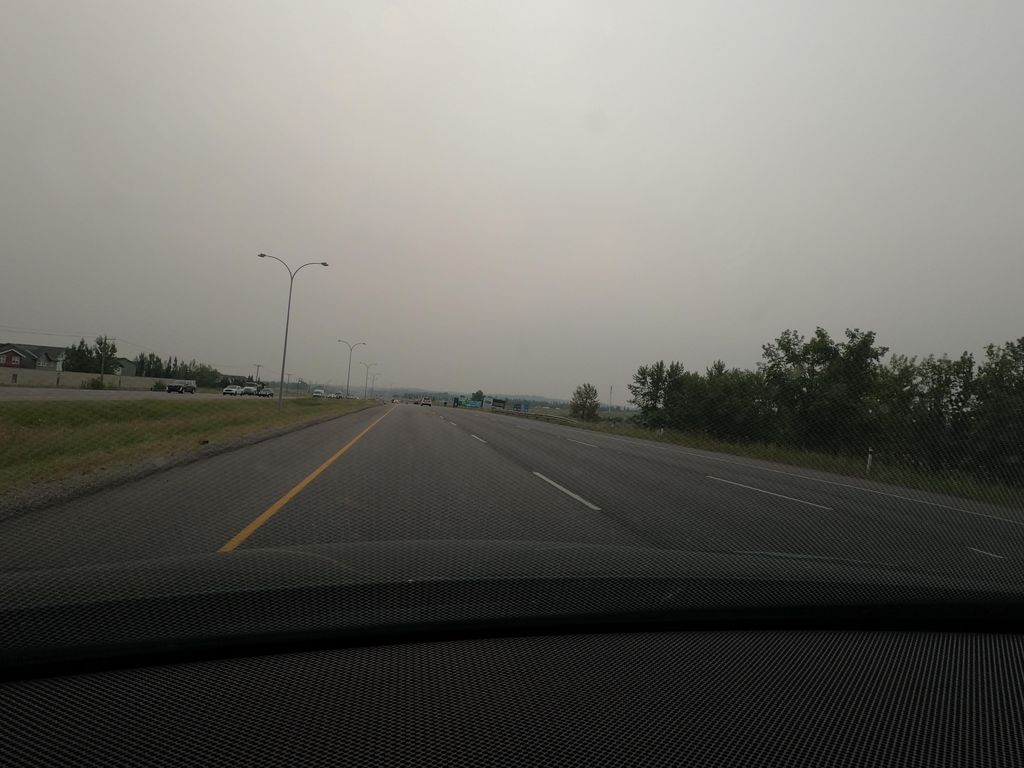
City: calgary